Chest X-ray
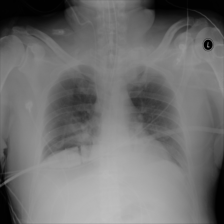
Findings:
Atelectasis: negative
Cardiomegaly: negative
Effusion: negative
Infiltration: negative
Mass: negative
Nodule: negative
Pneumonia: negative
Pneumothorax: negative
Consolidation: negative
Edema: negative
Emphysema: negative
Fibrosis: negative
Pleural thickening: negative
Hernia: negative